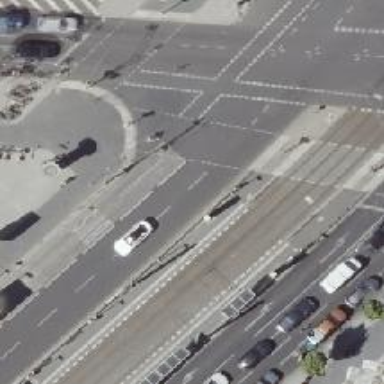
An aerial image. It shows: Asphalt road marked as primary highway with share busway on the right for cyclists.